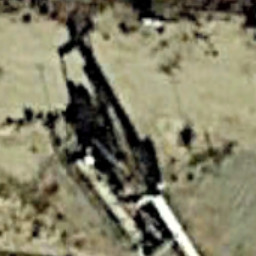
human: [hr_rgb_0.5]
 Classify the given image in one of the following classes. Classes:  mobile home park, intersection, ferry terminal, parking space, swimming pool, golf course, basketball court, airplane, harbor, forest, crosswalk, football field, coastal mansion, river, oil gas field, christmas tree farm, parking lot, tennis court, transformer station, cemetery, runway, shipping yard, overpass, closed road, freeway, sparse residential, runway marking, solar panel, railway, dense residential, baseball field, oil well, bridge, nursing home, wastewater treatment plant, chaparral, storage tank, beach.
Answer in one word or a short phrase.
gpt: oil well